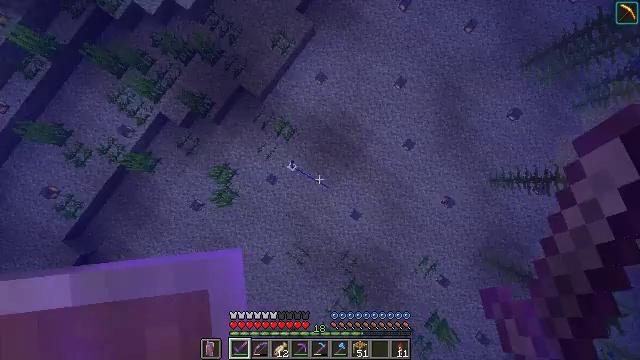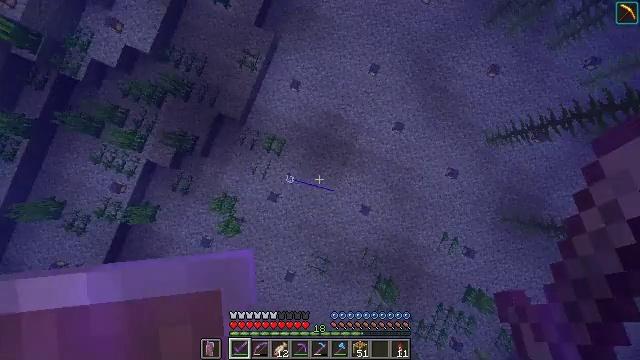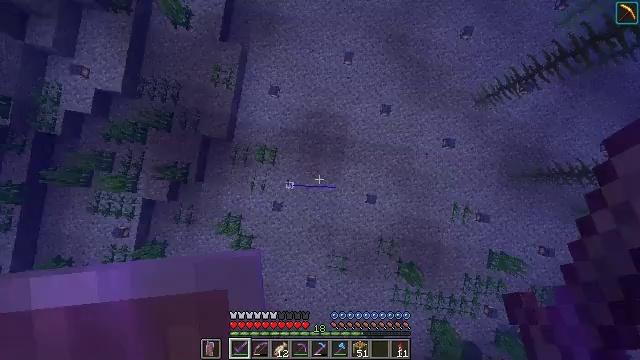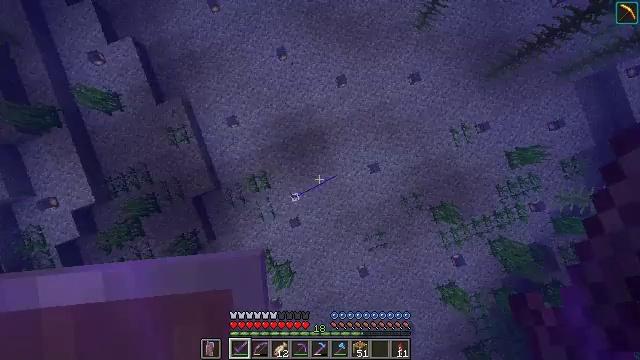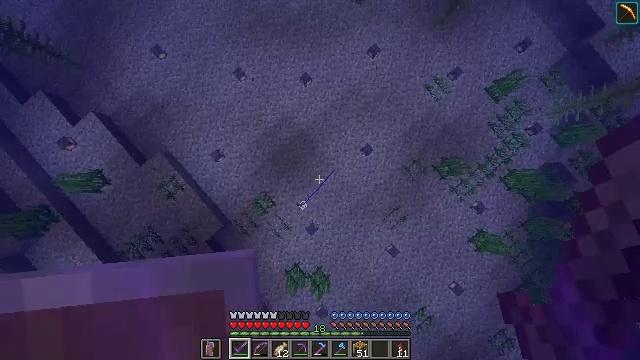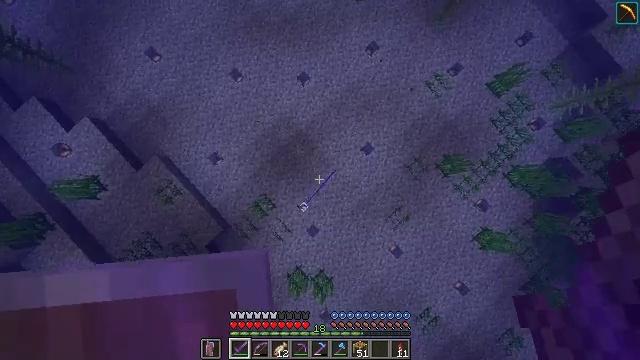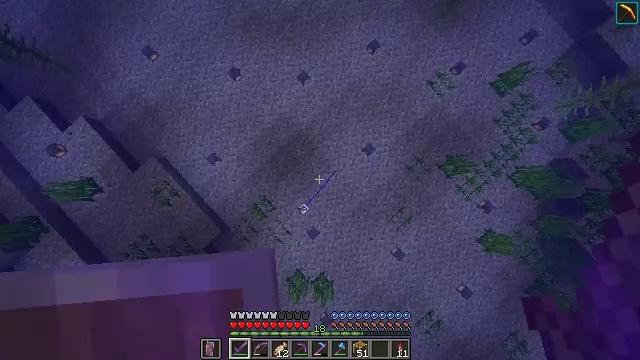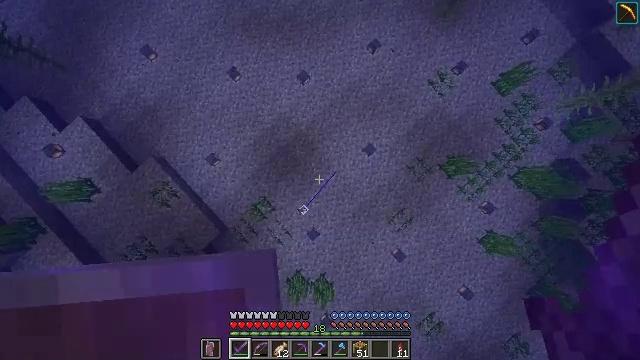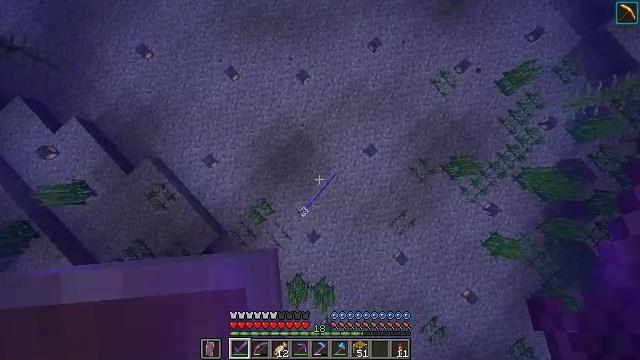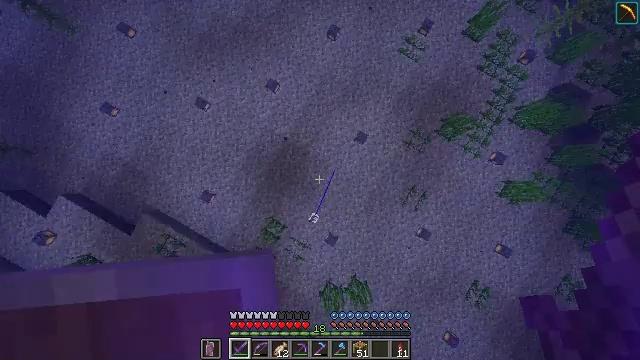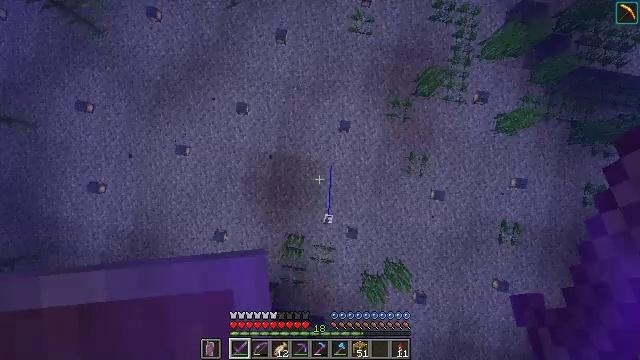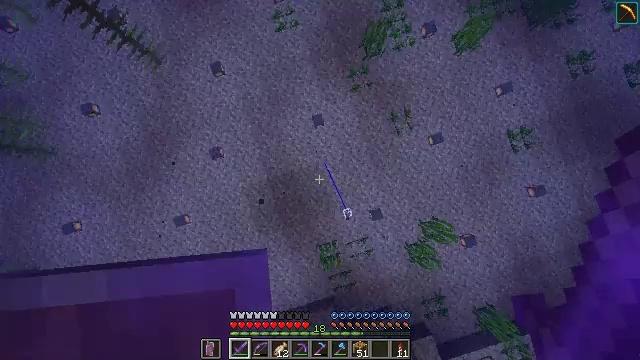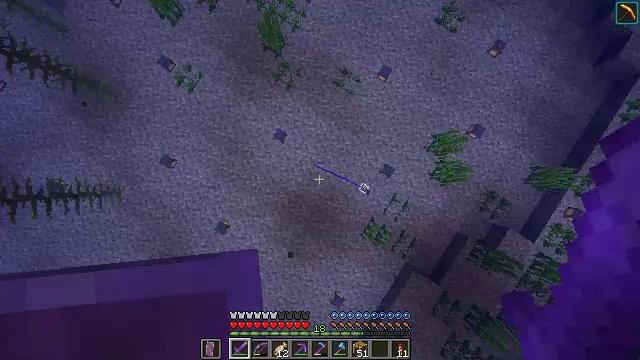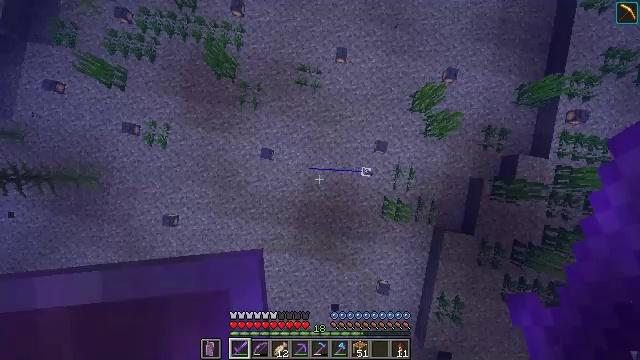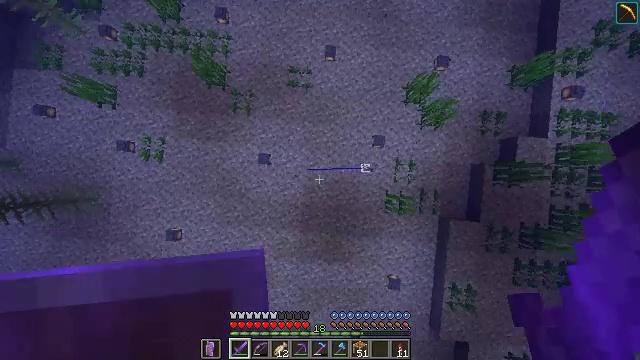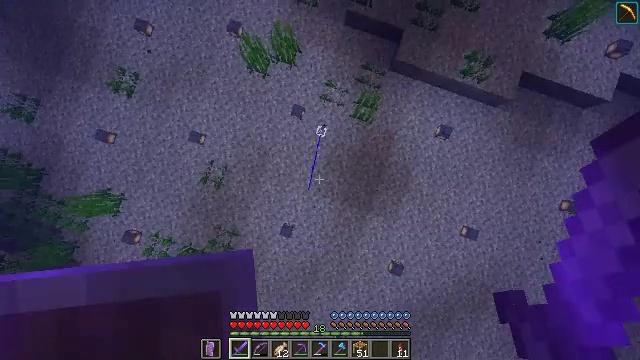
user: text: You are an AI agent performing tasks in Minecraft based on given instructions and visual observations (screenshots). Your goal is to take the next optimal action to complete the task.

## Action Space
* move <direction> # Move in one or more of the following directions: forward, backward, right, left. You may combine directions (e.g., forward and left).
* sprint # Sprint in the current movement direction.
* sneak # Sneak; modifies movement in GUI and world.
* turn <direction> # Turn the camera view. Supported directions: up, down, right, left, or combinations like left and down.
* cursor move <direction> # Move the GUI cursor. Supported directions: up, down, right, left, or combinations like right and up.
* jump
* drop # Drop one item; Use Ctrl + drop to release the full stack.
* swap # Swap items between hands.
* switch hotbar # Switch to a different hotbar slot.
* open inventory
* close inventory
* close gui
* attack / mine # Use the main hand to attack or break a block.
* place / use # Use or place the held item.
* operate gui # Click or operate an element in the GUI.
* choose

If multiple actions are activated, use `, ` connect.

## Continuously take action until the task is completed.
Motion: motion action
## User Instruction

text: Destroy the chorus plant to collect it.
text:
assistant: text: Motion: move forward, sneak, turn right
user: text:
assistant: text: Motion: move forward, sneak, turn right
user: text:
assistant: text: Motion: move forward, sneak, turn right and down
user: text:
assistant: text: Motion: move forward, sneak, turn right and down
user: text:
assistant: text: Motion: move forward, sneak, turn right
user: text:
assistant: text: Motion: move forward, sneak
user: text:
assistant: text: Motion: move forward, sneak
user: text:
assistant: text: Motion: move forward, sneak
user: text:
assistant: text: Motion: move forward, sneak, turn right and down
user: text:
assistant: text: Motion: move forward, sneak, turn right and down
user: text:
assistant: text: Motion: move forward, sneak, turn right and down
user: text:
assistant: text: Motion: move forward, sneak, turn right and down
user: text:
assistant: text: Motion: move forward, sneak, turn right and down
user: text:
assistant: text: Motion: move forward, sneak, turn right and down
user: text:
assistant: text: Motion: move forward, sneak, turn right
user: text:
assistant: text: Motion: move forward, sneak
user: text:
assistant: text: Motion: move forward, sneak
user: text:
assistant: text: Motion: move forward, sneak
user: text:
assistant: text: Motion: move forward, sneak
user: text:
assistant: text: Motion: move forward, sneak
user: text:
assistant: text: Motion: move forward, sneak
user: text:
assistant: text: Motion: move forward, sneak
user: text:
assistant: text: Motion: move forward, sneak
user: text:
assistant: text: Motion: move forward, sneak
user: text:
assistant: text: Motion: move forward, sneak
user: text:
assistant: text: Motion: move forward, sneak, turn right and up
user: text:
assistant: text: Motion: move forward, sneak, turn left and up
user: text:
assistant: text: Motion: move forward, sneak
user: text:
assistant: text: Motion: move forward, sneak
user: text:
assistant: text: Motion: move forward, sneak